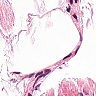
Metastatic tissue present: no